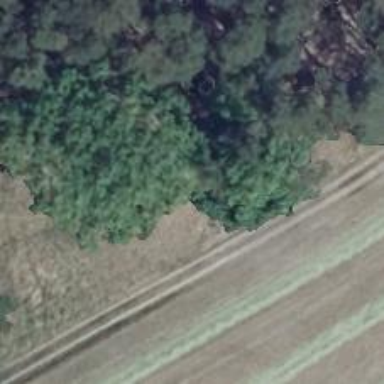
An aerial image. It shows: Hunting stand.